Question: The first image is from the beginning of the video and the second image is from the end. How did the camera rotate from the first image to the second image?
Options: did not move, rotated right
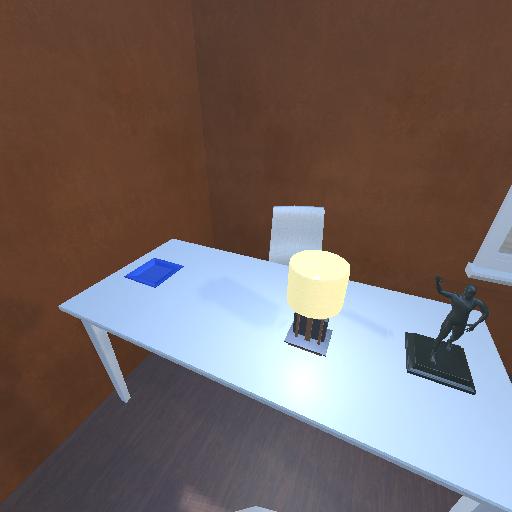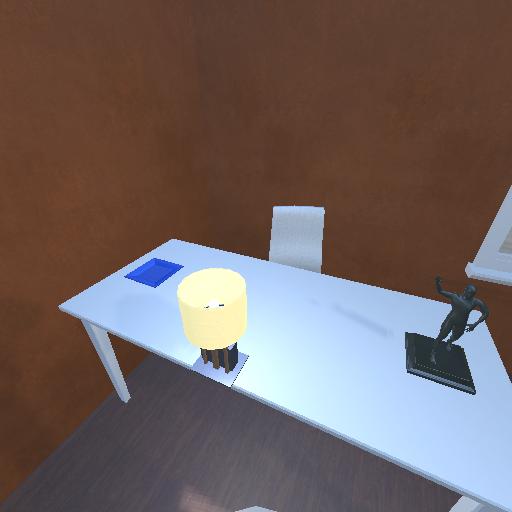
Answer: did not move